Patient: sex M, age 55
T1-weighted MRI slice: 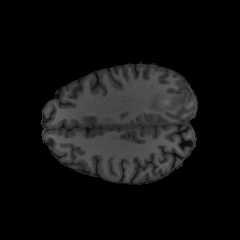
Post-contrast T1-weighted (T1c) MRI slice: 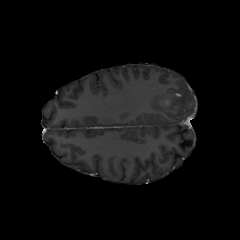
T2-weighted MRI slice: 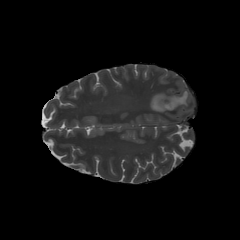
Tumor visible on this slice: yes
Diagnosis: Glioblastoma, IDH-wildtype
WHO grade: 4